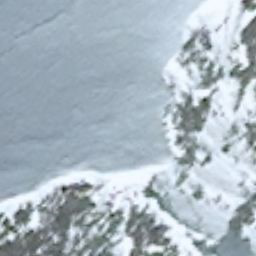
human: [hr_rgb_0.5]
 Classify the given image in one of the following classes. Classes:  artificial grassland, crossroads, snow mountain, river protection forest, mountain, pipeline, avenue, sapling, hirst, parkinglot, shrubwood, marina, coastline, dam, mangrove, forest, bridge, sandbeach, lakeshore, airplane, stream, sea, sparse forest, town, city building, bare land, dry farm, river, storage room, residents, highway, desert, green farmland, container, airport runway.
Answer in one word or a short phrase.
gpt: snow mountain